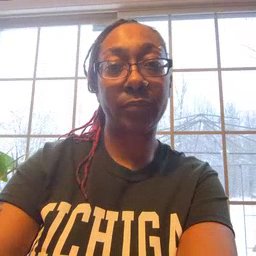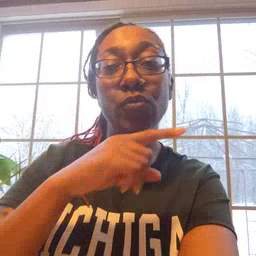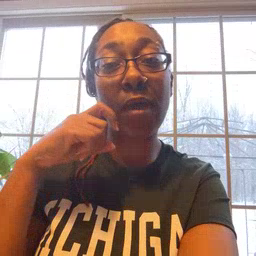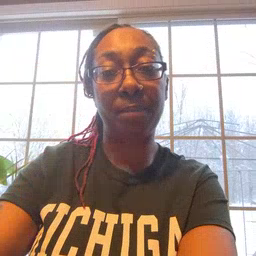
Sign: dry